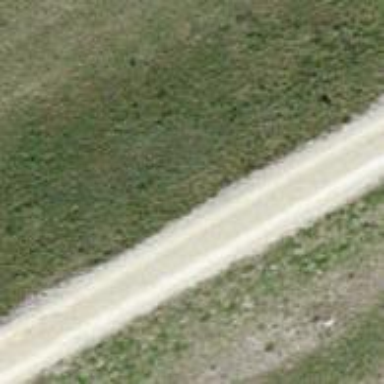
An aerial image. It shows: Track road with grade 1 pebblestone surface.